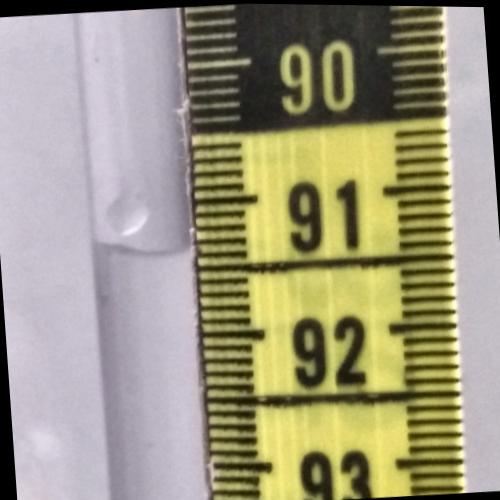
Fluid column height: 91.4 cm